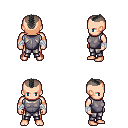
a pixel art fantasy rpg character, male body template, human, light skin, steel chest armor, metal pants, gray short mohawk hairstyle, white cloth bandages, four views (front, back, left, right), 2x2 character sprite sheet, small pixel art, hard edges, no anti-aliasing